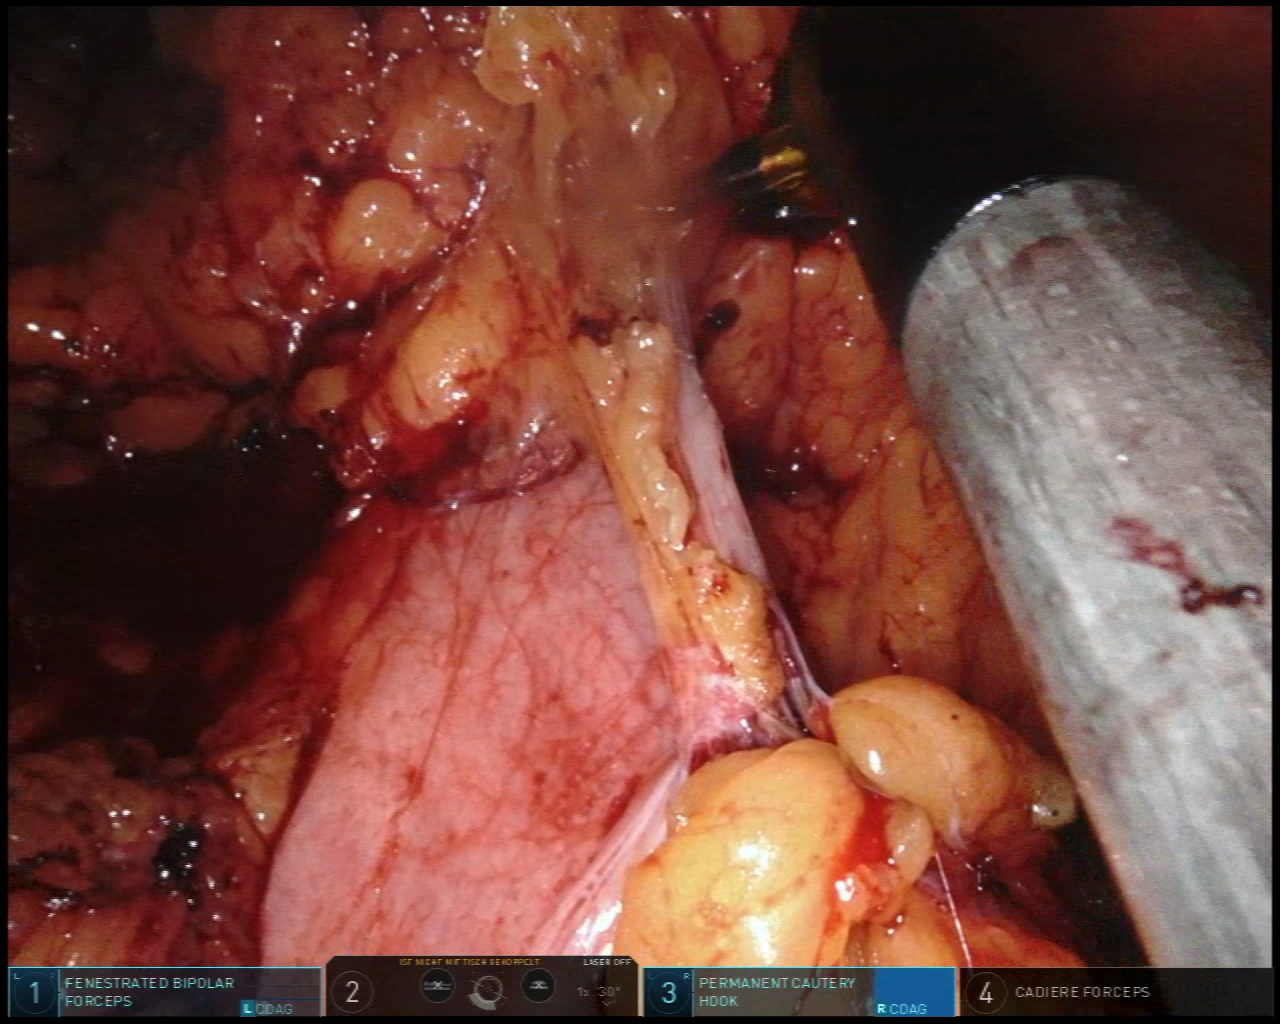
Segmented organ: colon
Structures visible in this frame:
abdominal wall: yes
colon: yes
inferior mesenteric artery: no
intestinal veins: no
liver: no
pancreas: no
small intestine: no
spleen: no
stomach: no
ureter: no
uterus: no
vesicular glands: no